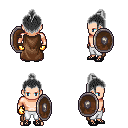
a pixel art fantasy rpg character, male body template, human, light skin, brown cape, white pants, gray short topknot hairstyle, gold gloves, ghillies, shield, four views (front, back, left, right), 2x2 character sprite sheet, small pixel art, hard edges, no anti-aliasing